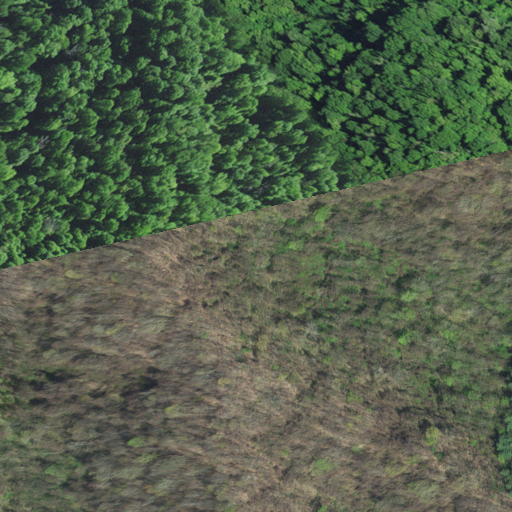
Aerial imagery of gap in Kentucky named Big Stone Gap 6 containing deciduous forest and mixed forest